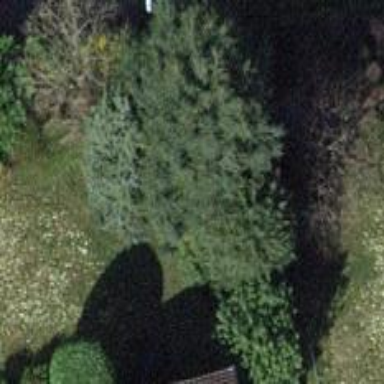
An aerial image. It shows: Garden tree with needle-leaved evergreen foliage.